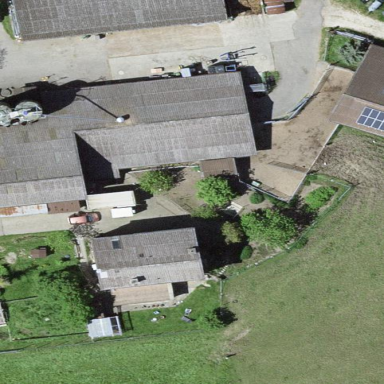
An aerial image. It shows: Farmyard area.